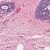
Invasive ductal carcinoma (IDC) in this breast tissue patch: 0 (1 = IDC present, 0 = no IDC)